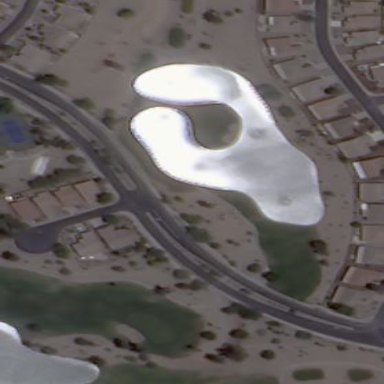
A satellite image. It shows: Water hazard in golf course. The hazard is natural water feature.